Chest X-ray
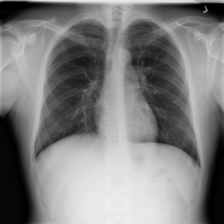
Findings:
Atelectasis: negative
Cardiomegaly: negative
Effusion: negative
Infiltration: positive
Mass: negative
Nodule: negative
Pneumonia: negative
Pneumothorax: negative
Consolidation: negative
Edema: negative
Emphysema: negative
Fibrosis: negative
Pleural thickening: negative
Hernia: negative